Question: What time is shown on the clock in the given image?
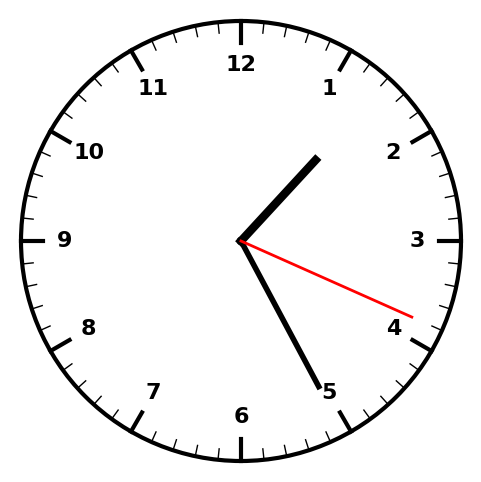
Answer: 01:25:19